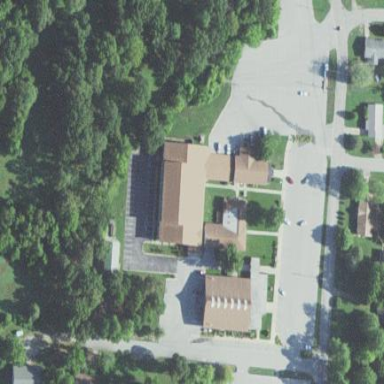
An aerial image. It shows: Building serving as place of worship.